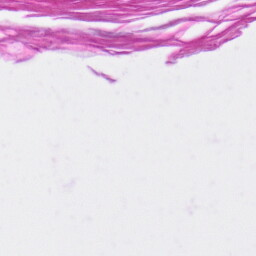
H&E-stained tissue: Skin